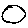
Label: circle